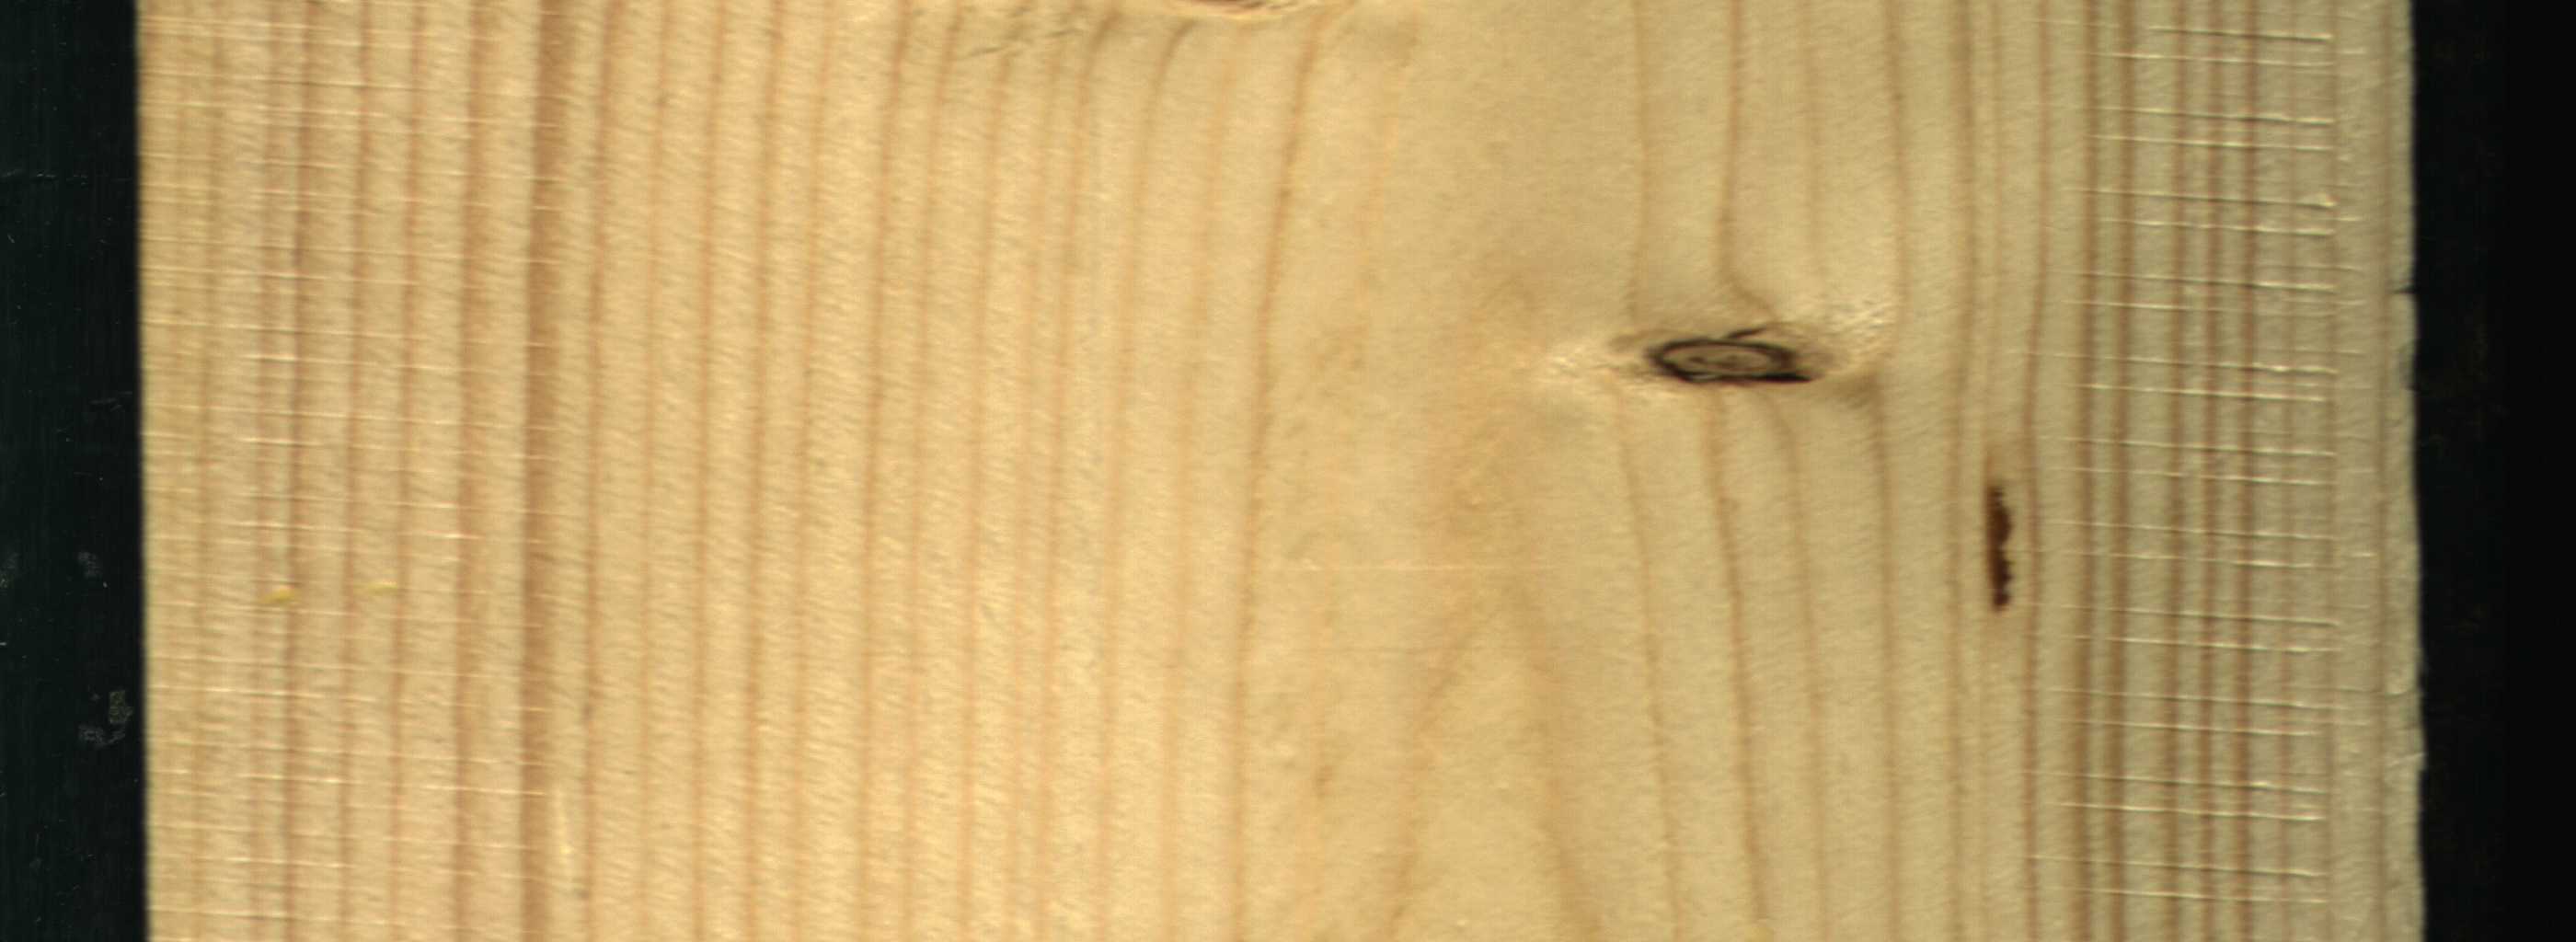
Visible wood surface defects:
resin
Dead_Knot